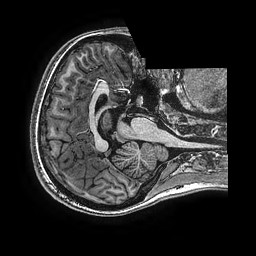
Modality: T1w
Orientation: axial
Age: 14
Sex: female
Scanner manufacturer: ge
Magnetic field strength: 3 T
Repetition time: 0.00766 s
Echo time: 0.003476 s